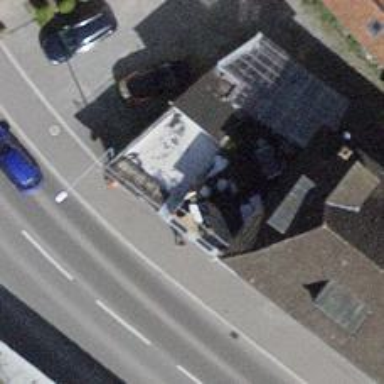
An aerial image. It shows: Restaurant.